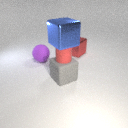
large gray rubber cube to the right of large purple rubber sphere